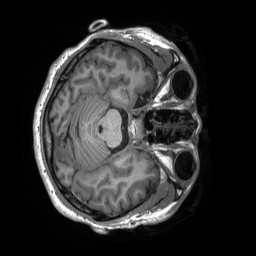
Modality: T1w
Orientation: axial
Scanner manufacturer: siemens
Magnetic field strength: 3 T
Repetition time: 2.3 s
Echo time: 0.00232 s